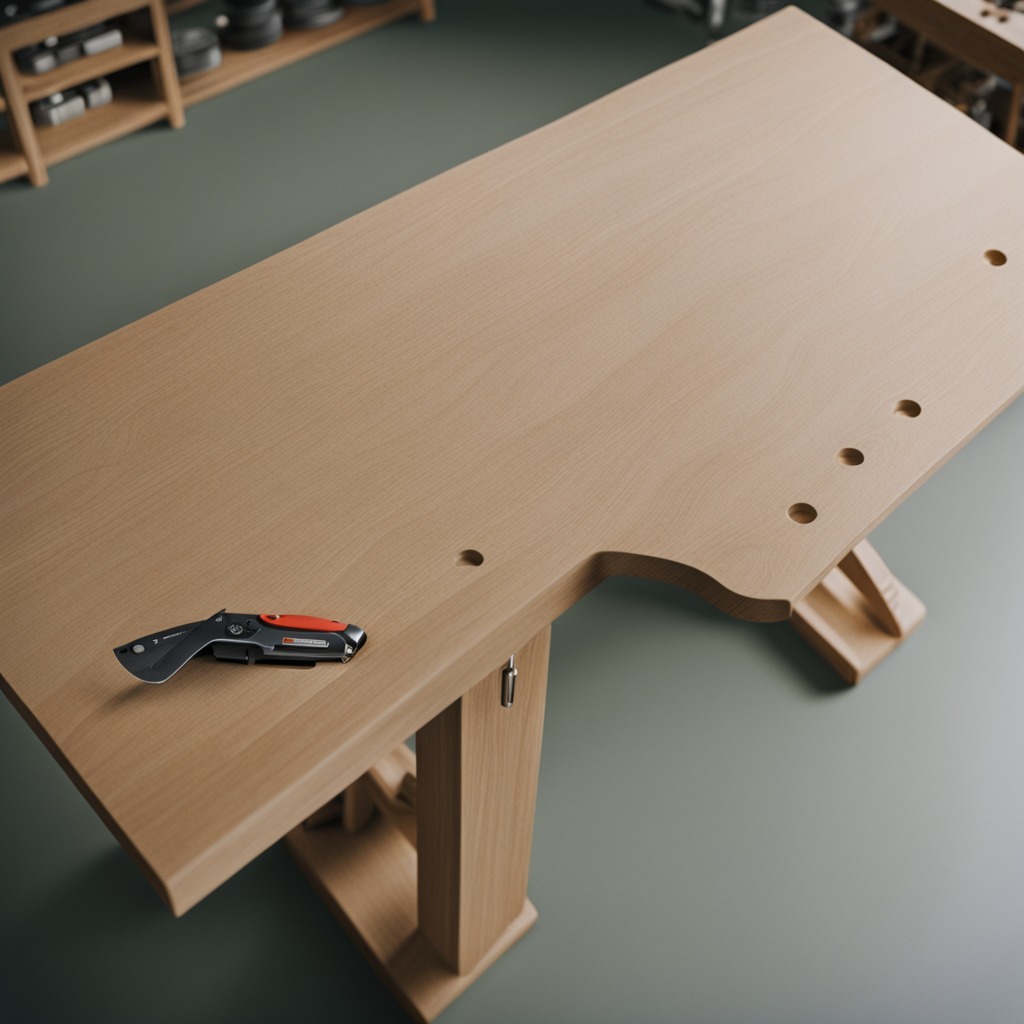
A utility knife is lying on the workbench inside a coastal fishing gear workshop.